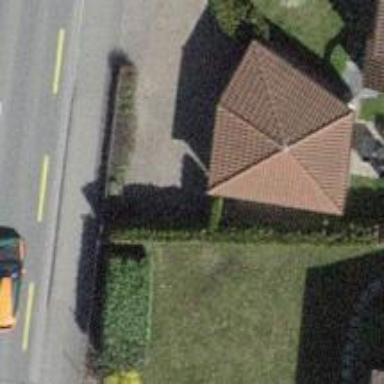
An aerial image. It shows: Garage building.